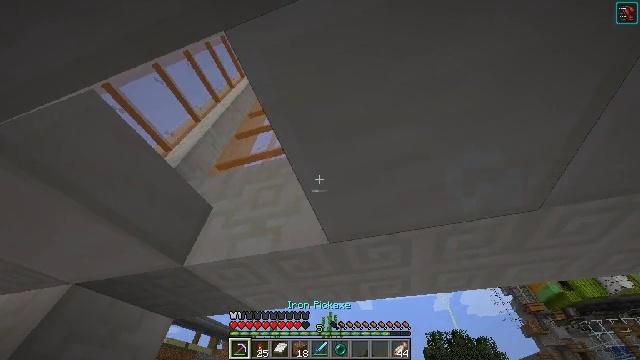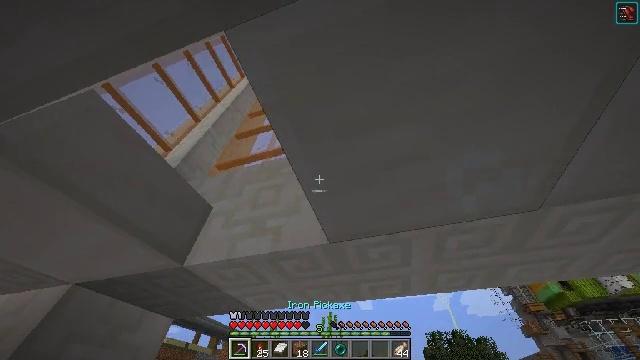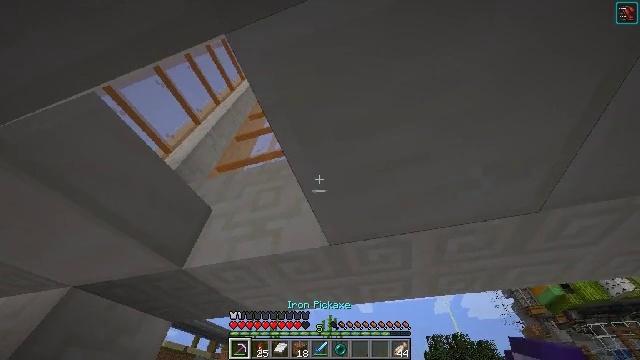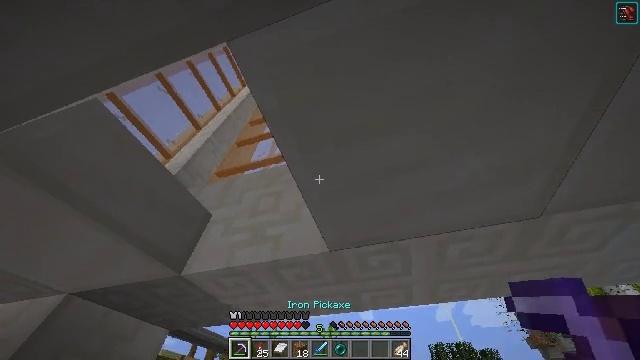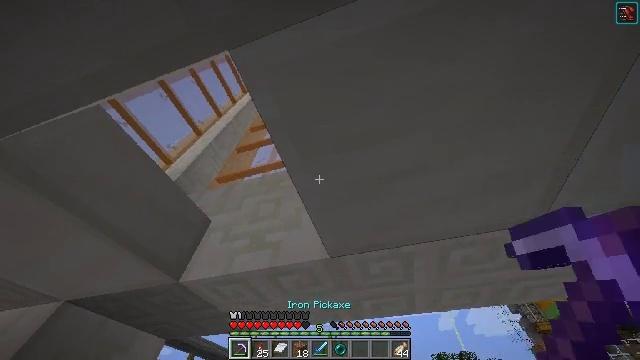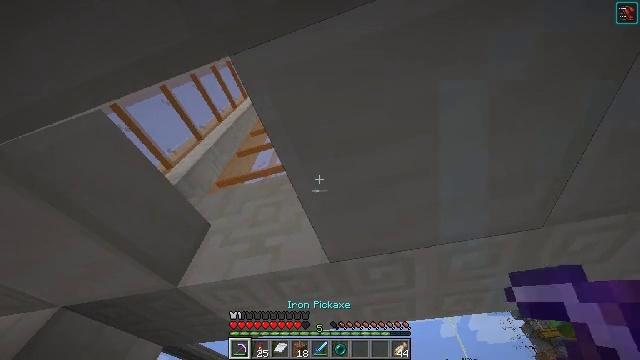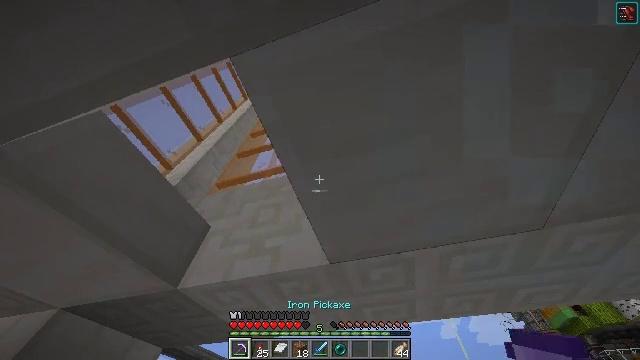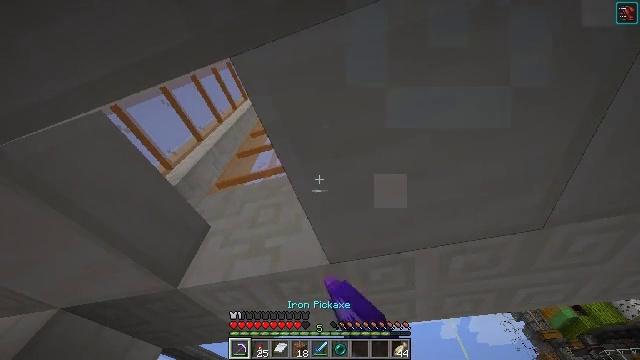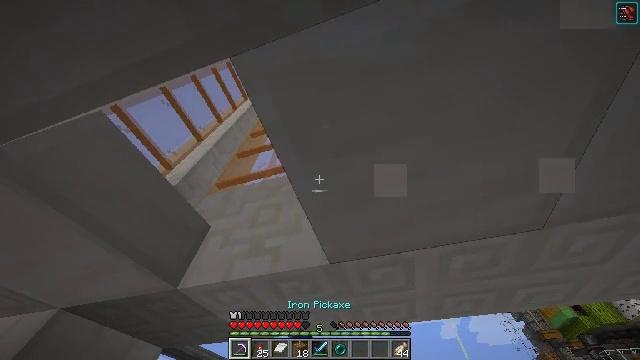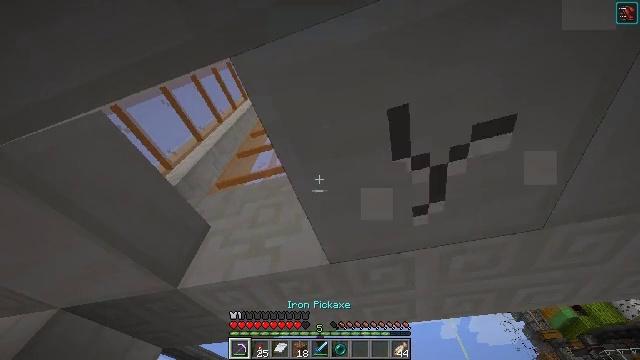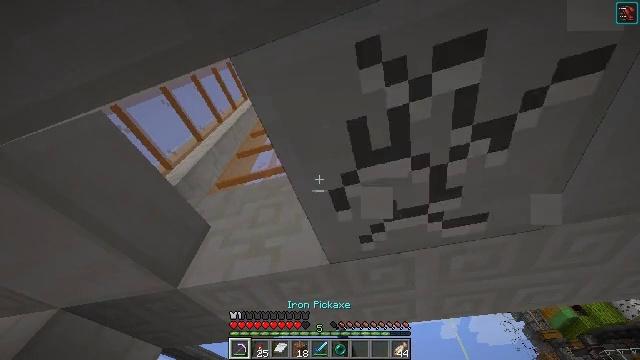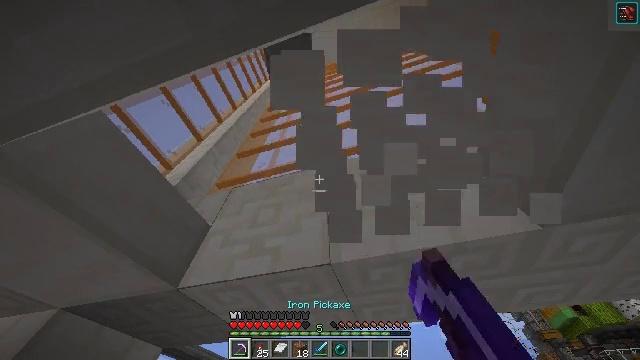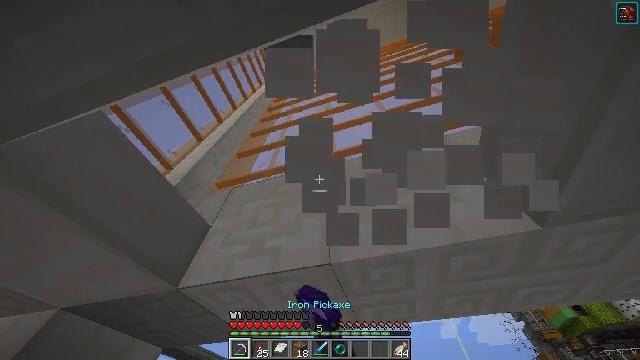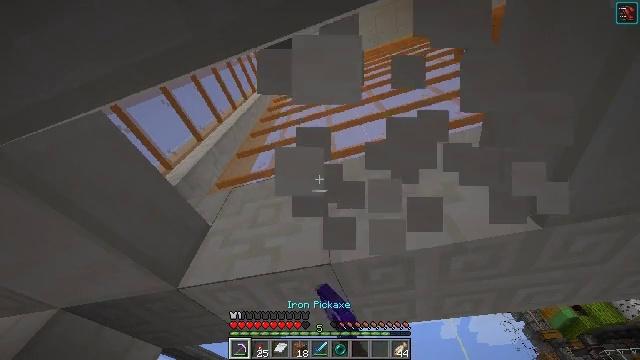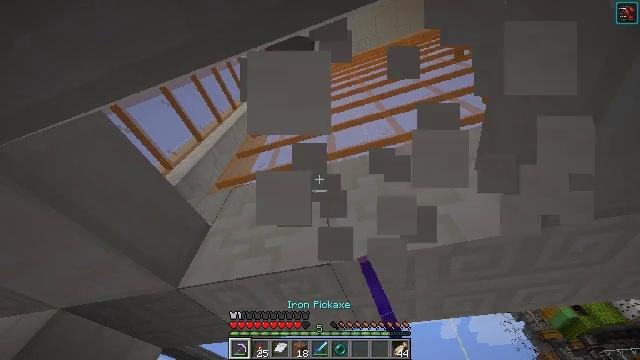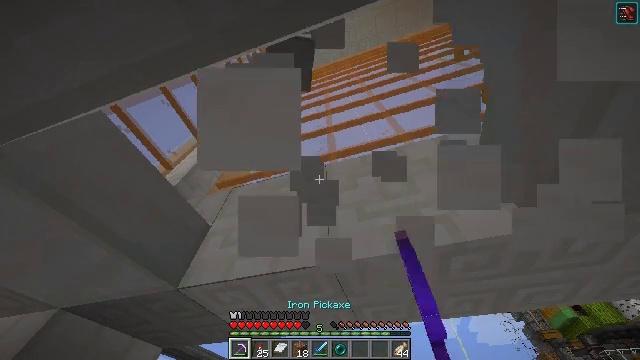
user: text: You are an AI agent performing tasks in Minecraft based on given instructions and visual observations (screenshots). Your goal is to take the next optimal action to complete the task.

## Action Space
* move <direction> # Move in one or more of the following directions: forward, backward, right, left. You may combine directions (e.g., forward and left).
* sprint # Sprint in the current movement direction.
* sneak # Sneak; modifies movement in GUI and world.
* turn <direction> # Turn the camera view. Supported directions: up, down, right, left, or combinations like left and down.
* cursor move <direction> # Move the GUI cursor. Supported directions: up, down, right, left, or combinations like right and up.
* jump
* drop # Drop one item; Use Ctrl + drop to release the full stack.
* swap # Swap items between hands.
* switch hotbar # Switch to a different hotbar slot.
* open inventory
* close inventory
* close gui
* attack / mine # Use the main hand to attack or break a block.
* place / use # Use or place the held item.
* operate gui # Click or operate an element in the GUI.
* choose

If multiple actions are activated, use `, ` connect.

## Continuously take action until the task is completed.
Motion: motion action
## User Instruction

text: Break the quartz slab from a structure.
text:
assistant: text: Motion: no_op
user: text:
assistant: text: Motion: no_op
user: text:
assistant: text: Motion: turn up
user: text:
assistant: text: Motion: turn up
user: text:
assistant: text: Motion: turn up
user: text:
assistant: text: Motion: attack / mine
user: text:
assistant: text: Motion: attack / mine
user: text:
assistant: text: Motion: attack / mine
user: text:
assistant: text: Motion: attack / mine
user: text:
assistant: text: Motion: attack / mine
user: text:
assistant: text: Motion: attack / mine
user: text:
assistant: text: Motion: no_op
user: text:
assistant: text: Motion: no_op
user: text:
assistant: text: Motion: no_op
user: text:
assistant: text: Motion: no_op
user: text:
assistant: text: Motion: no_op
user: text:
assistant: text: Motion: no_op
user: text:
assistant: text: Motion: no_op
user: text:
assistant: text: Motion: no_op
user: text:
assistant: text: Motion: no_op
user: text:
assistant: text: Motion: no_op
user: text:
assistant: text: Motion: no_op
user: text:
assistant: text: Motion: no_op
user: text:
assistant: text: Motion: no_op
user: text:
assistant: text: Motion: no_op
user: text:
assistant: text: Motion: no_op
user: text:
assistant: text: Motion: no_op
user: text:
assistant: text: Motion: no_op
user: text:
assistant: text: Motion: move right
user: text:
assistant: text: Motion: move right